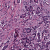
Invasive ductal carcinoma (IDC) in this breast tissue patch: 1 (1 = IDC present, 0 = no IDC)